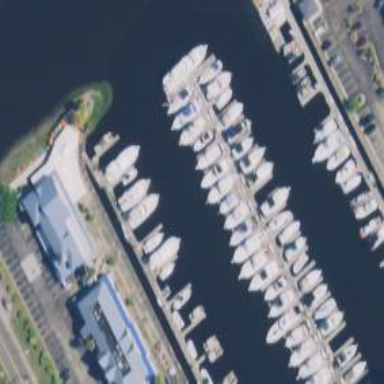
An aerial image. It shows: Marina on the water with dock.